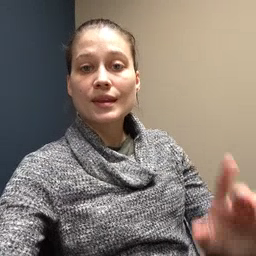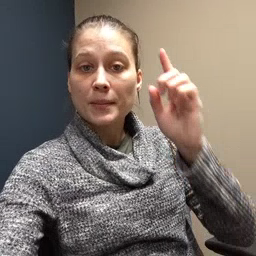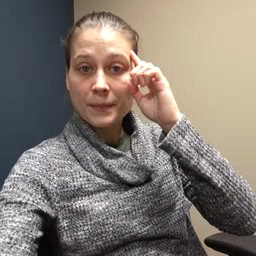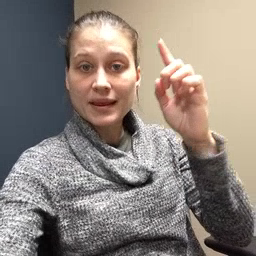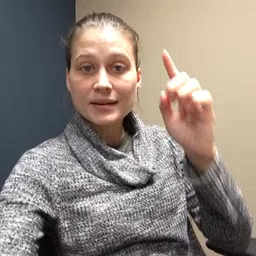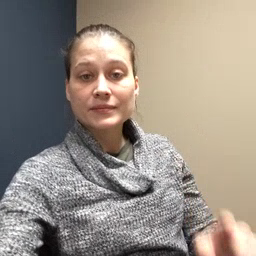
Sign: penny